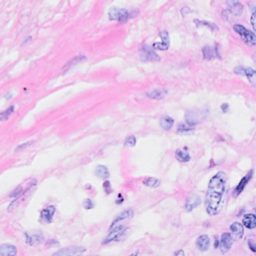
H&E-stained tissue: Breast